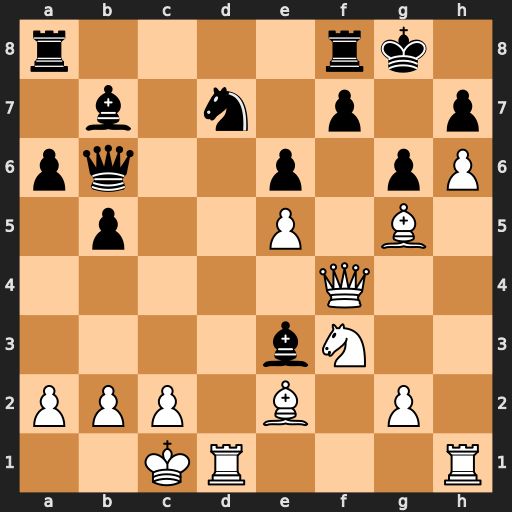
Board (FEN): r4rk1/1b1n1p1p/pq2p1pP/1p2P1B1/5Q2/4bN2/PPP1B1P1/2KR3R
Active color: w
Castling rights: -
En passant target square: -
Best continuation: Qxe3 Qxe3+ Bxe3